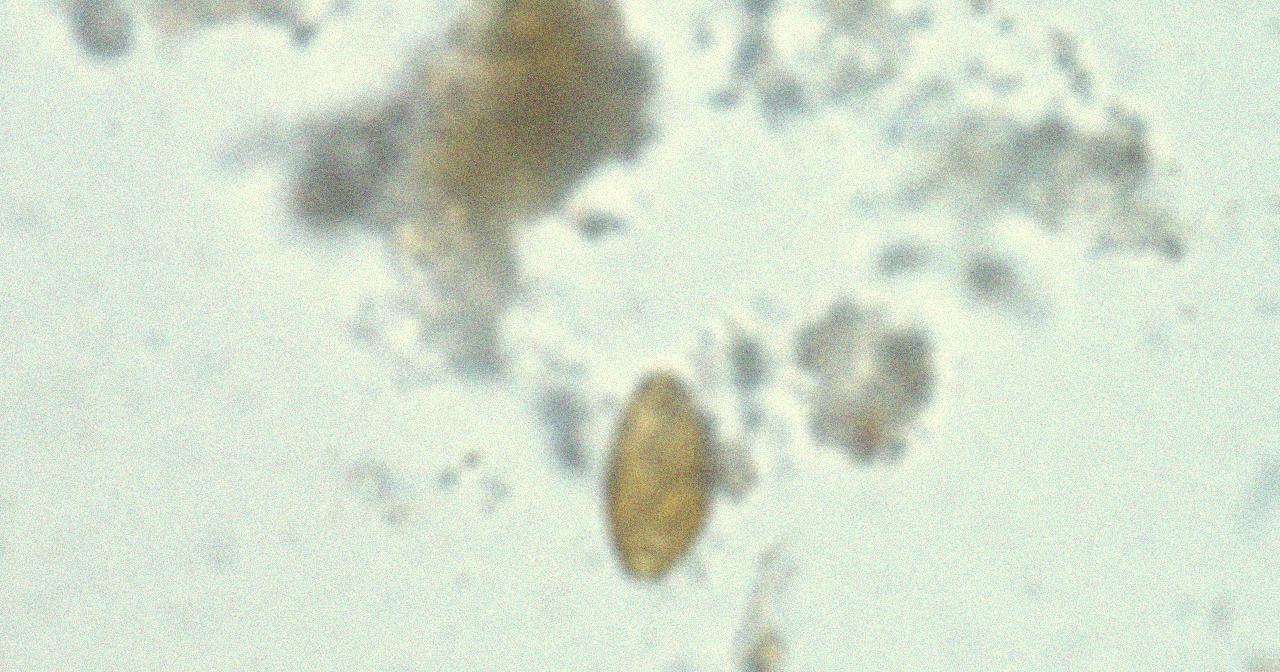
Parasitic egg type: Trichuris trichiura